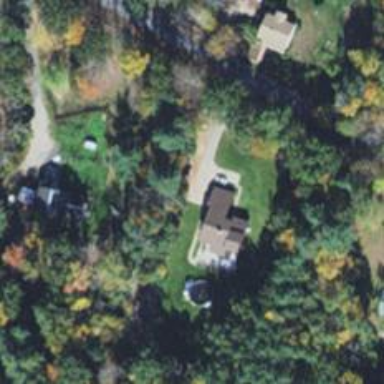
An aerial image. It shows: Driveway leading to service road.